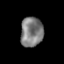
Tissue: prostate
Cell type: Myeloid cells
Senescence score: 0.3348
Nuclear area (px): 657
Mean DAPI intensity: 125.446